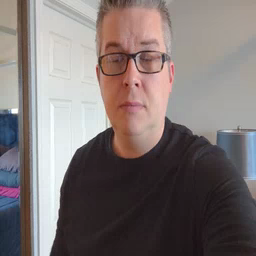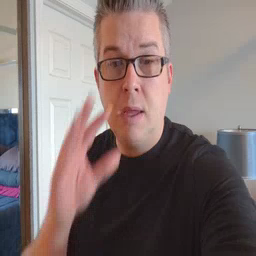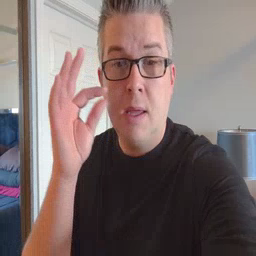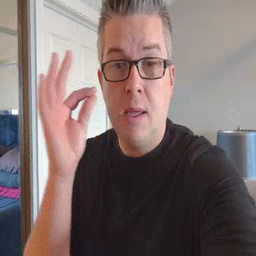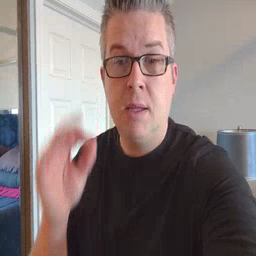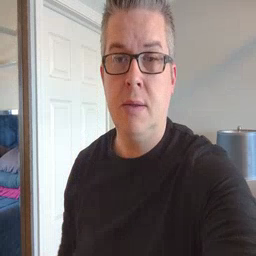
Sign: cat